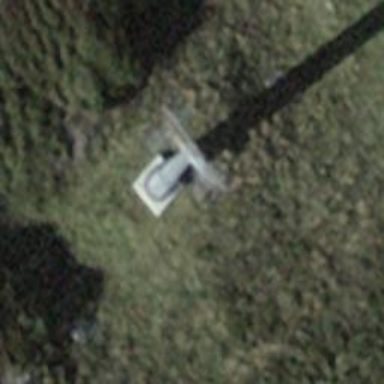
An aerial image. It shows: Pylon for aerialway.